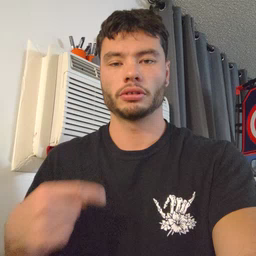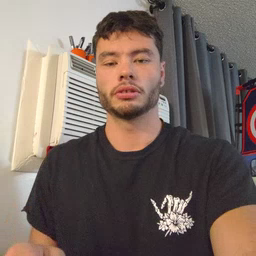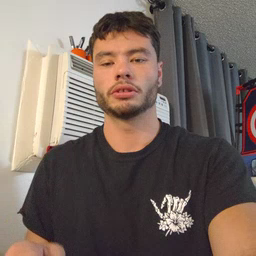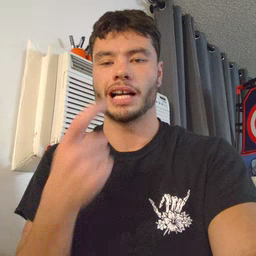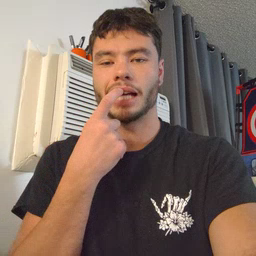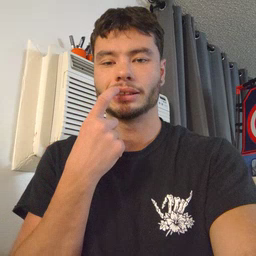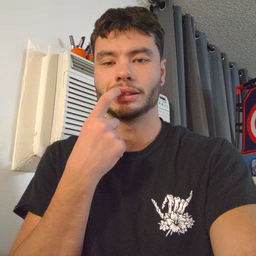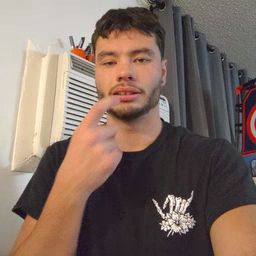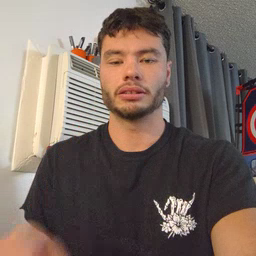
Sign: glasswindow